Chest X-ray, AP view. Patient: 42 years old, sex M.
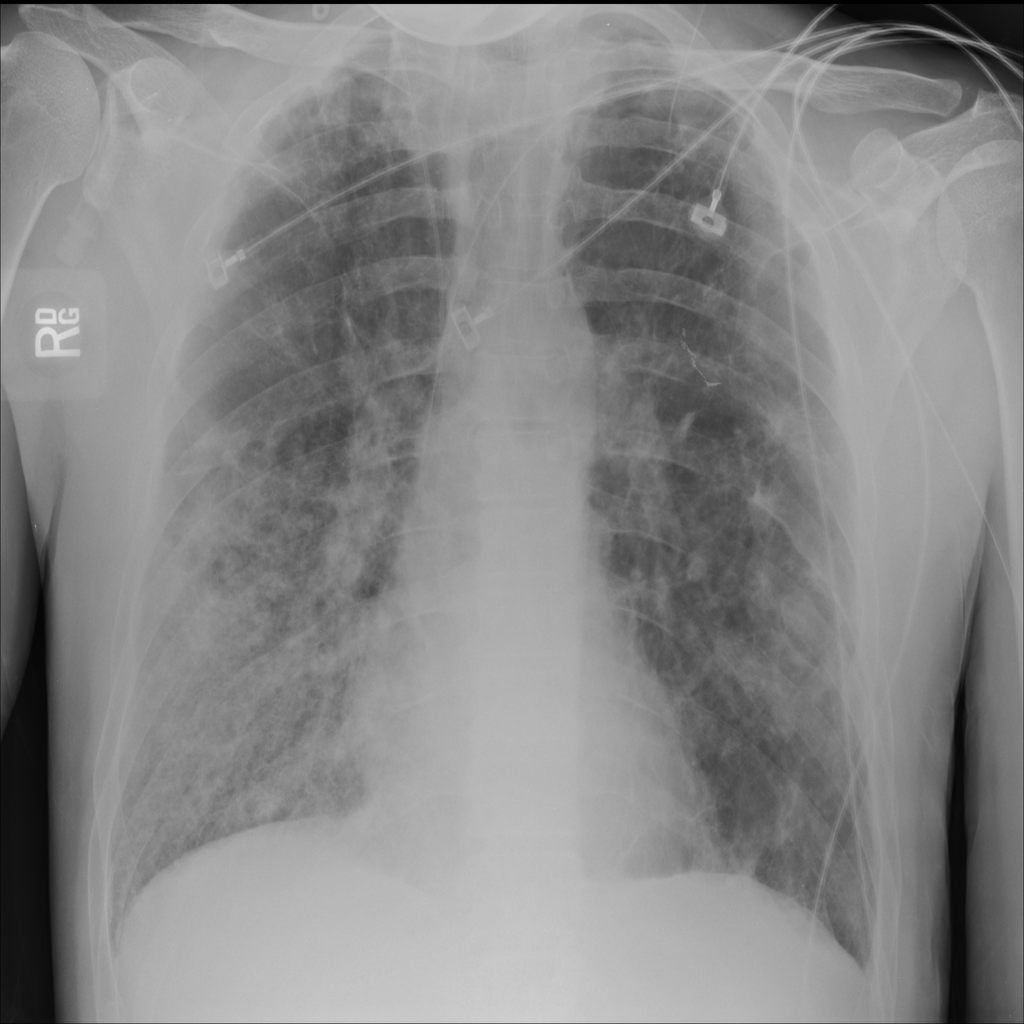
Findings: Nodule